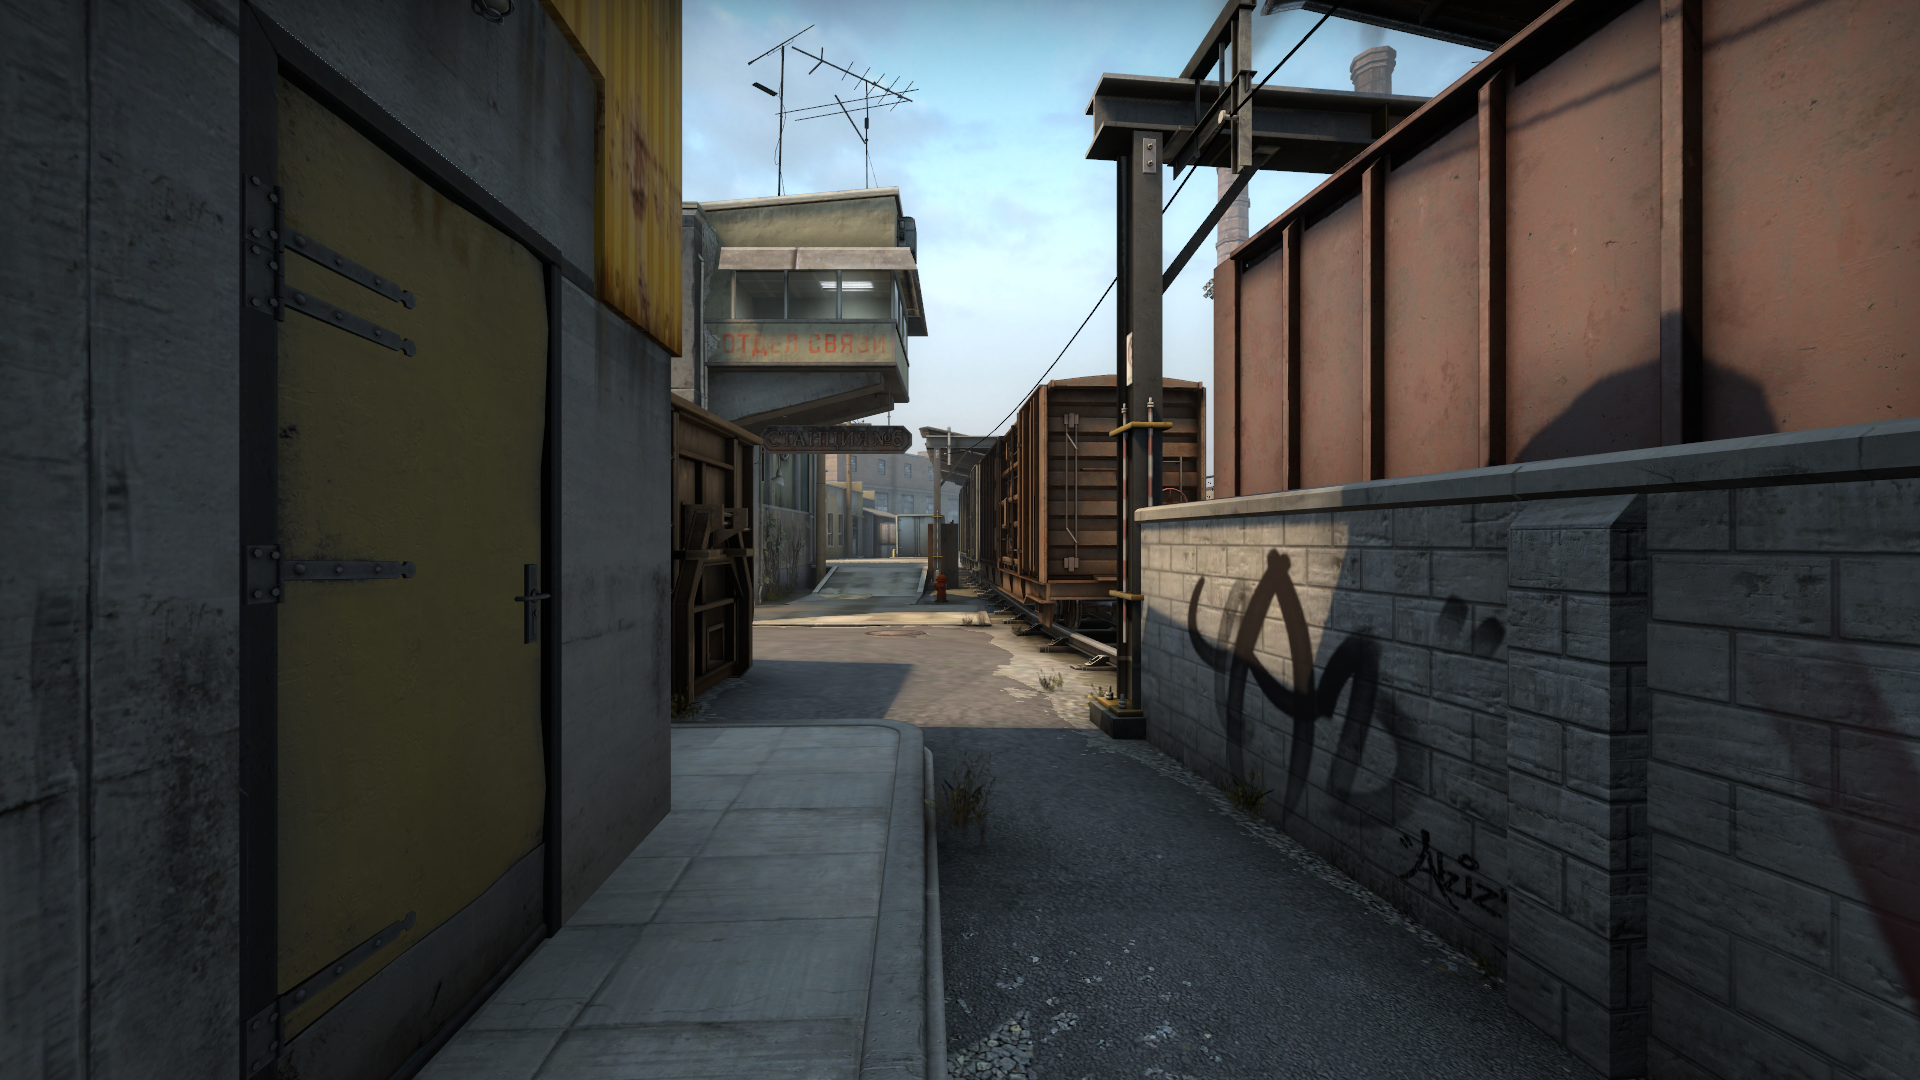
Map: de_train